Aerial crown-view tile of a tropical tree (Barro Colorado Island, Panama), acquired 20240918:
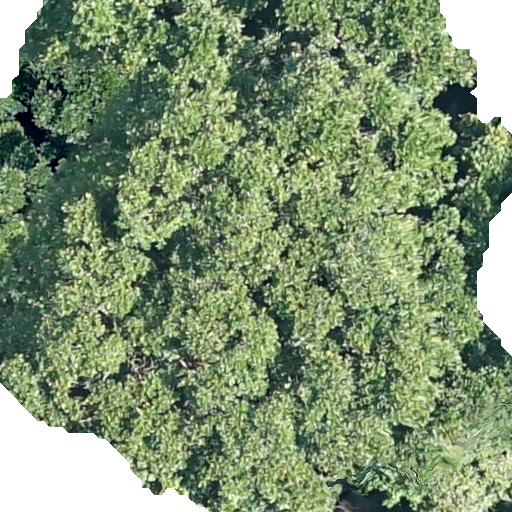
Species: Anacardium excelsum
GBIF accepted scientific name: Anacardium excelsum
Crown area: 423.913 m²